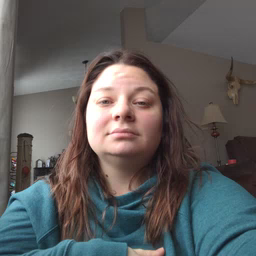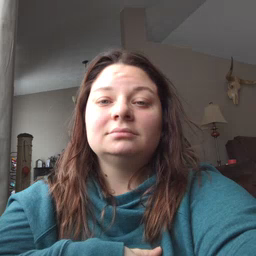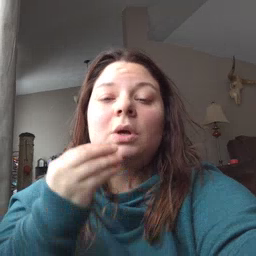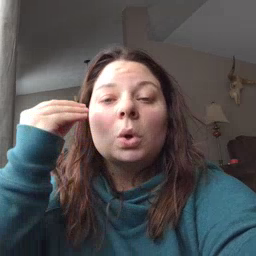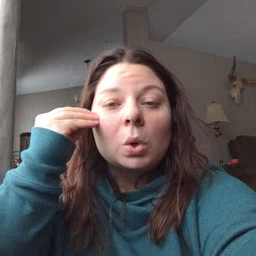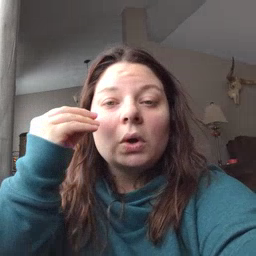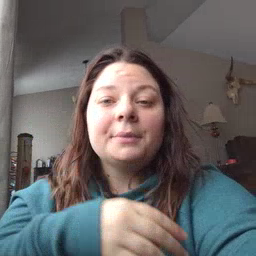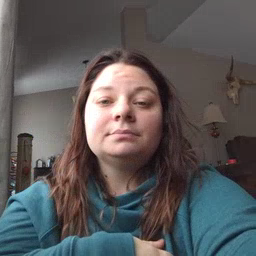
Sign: home